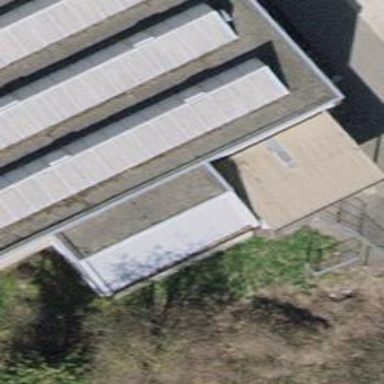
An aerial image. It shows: Flat roofed building with silver coloring.